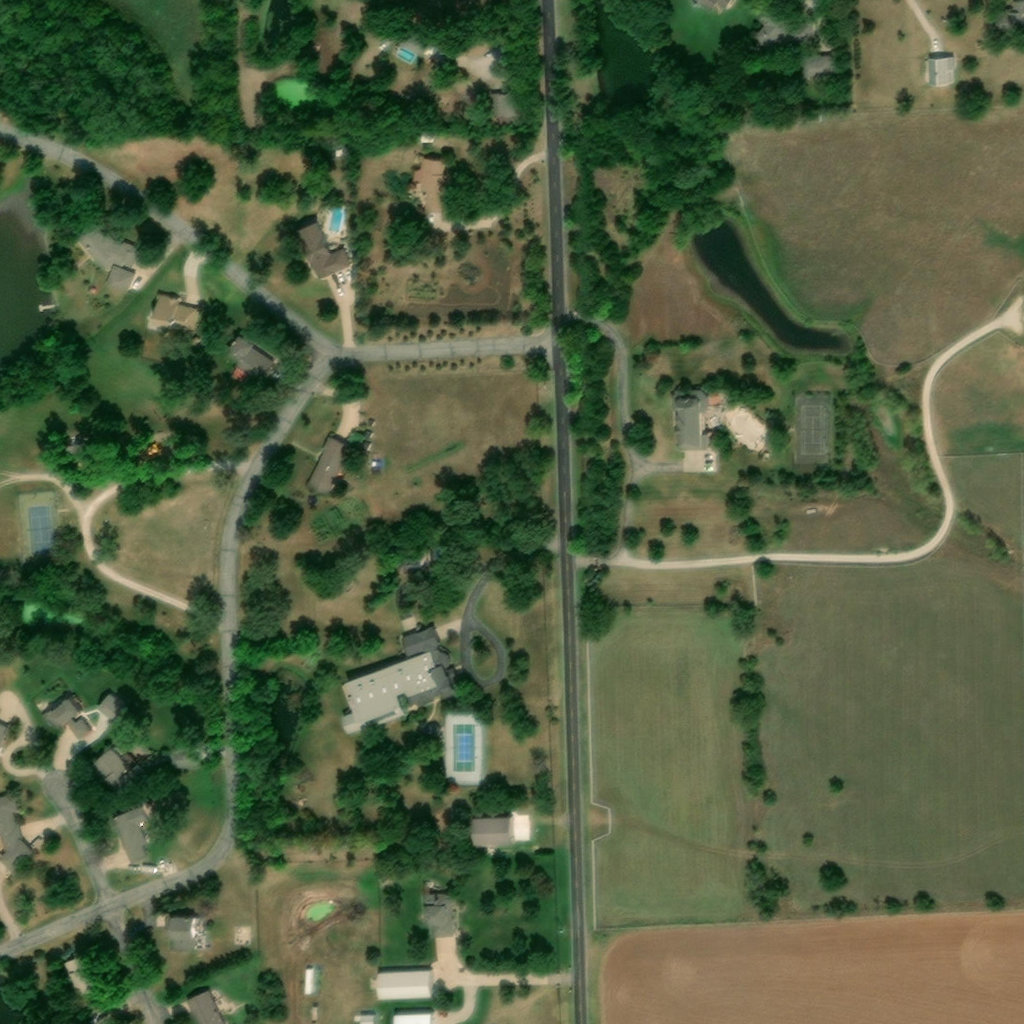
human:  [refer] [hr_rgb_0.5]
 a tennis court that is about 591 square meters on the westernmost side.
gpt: <box>[[2, 48, 5, 54, 0]]</box>

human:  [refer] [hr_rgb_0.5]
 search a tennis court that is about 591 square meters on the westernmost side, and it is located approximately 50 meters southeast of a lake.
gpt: <box>[[2, 48, 5, 54, 0]]</box>

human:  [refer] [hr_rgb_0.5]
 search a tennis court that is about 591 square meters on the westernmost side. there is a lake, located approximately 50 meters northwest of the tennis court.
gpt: <box>[[2, 48, 5, 54, 0]]</box>